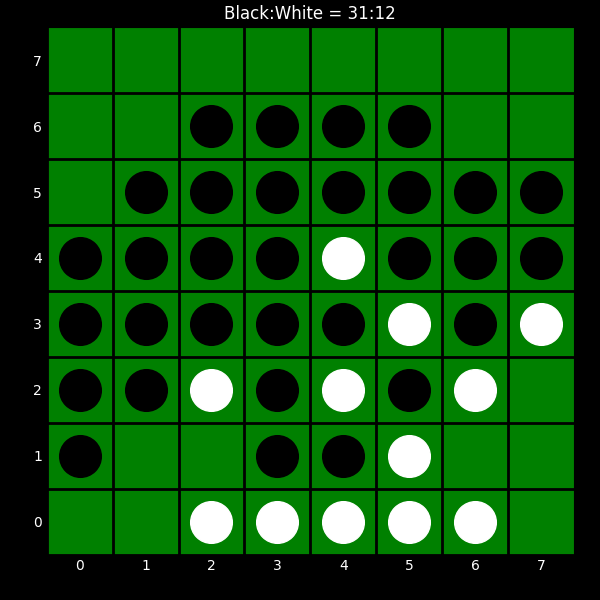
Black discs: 31
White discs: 12